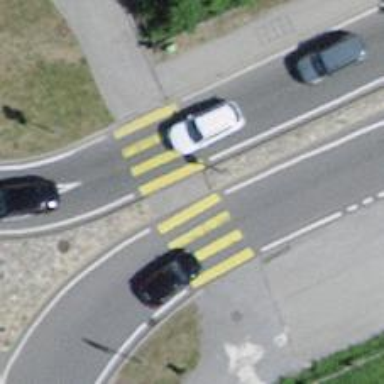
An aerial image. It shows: Uncontrolled zebra crossing with central island.